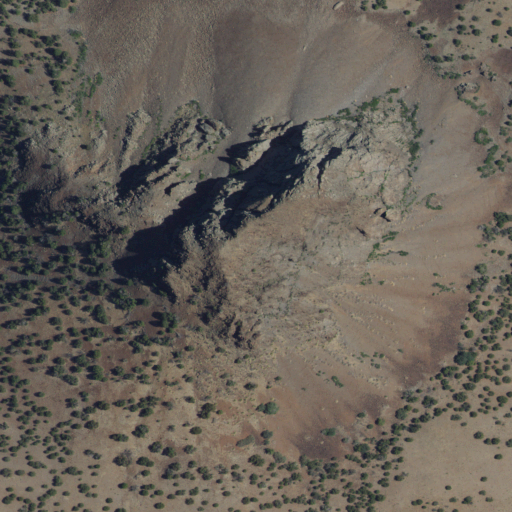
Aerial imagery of mountain in New Mexico named Cerro Vacio containing shrub, evergreen forest, and open water